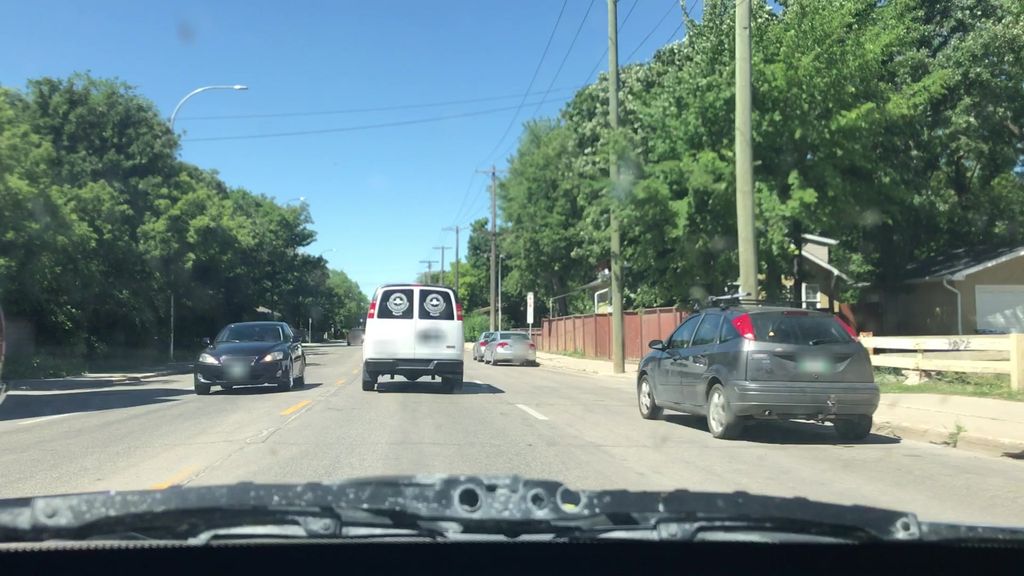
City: winnipeg